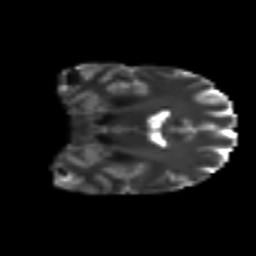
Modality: T2w
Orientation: coronal
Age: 40
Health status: ill
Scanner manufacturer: philips
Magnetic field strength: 3 T
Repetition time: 9 s
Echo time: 0.127 s